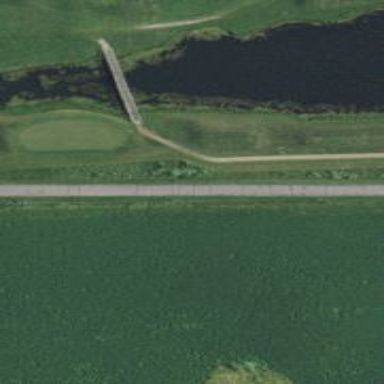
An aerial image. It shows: Path designated for golf carts.